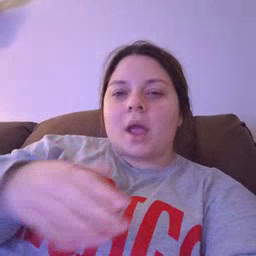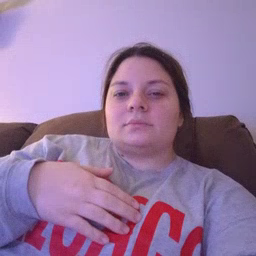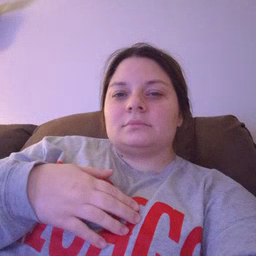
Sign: quiet